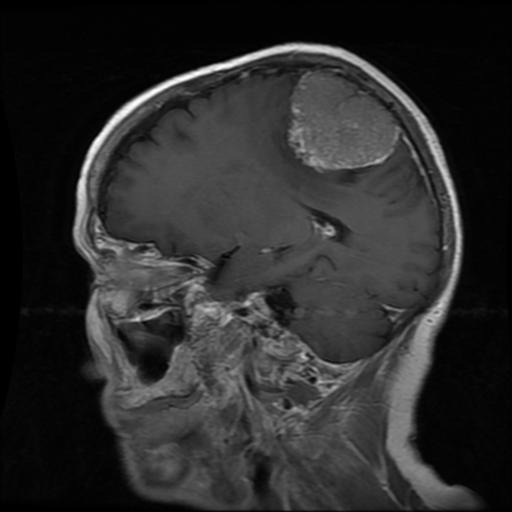
Label: meningioma